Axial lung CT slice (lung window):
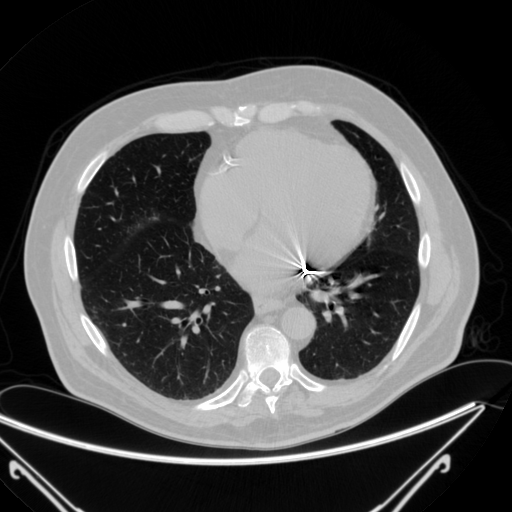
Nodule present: no